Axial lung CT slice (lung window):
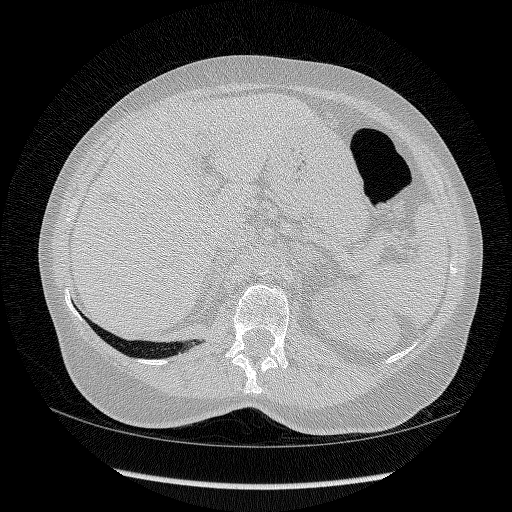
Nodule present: no